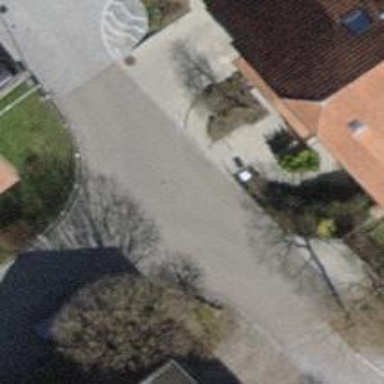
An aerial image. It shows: Smoothly paved residential road.